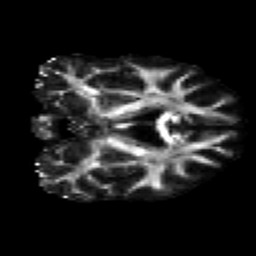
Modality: FA
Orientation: coronal
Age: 37
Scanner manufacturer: siemens
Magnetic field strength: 3 T
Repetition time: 2.2 s
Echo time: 0.084 s